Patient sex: M
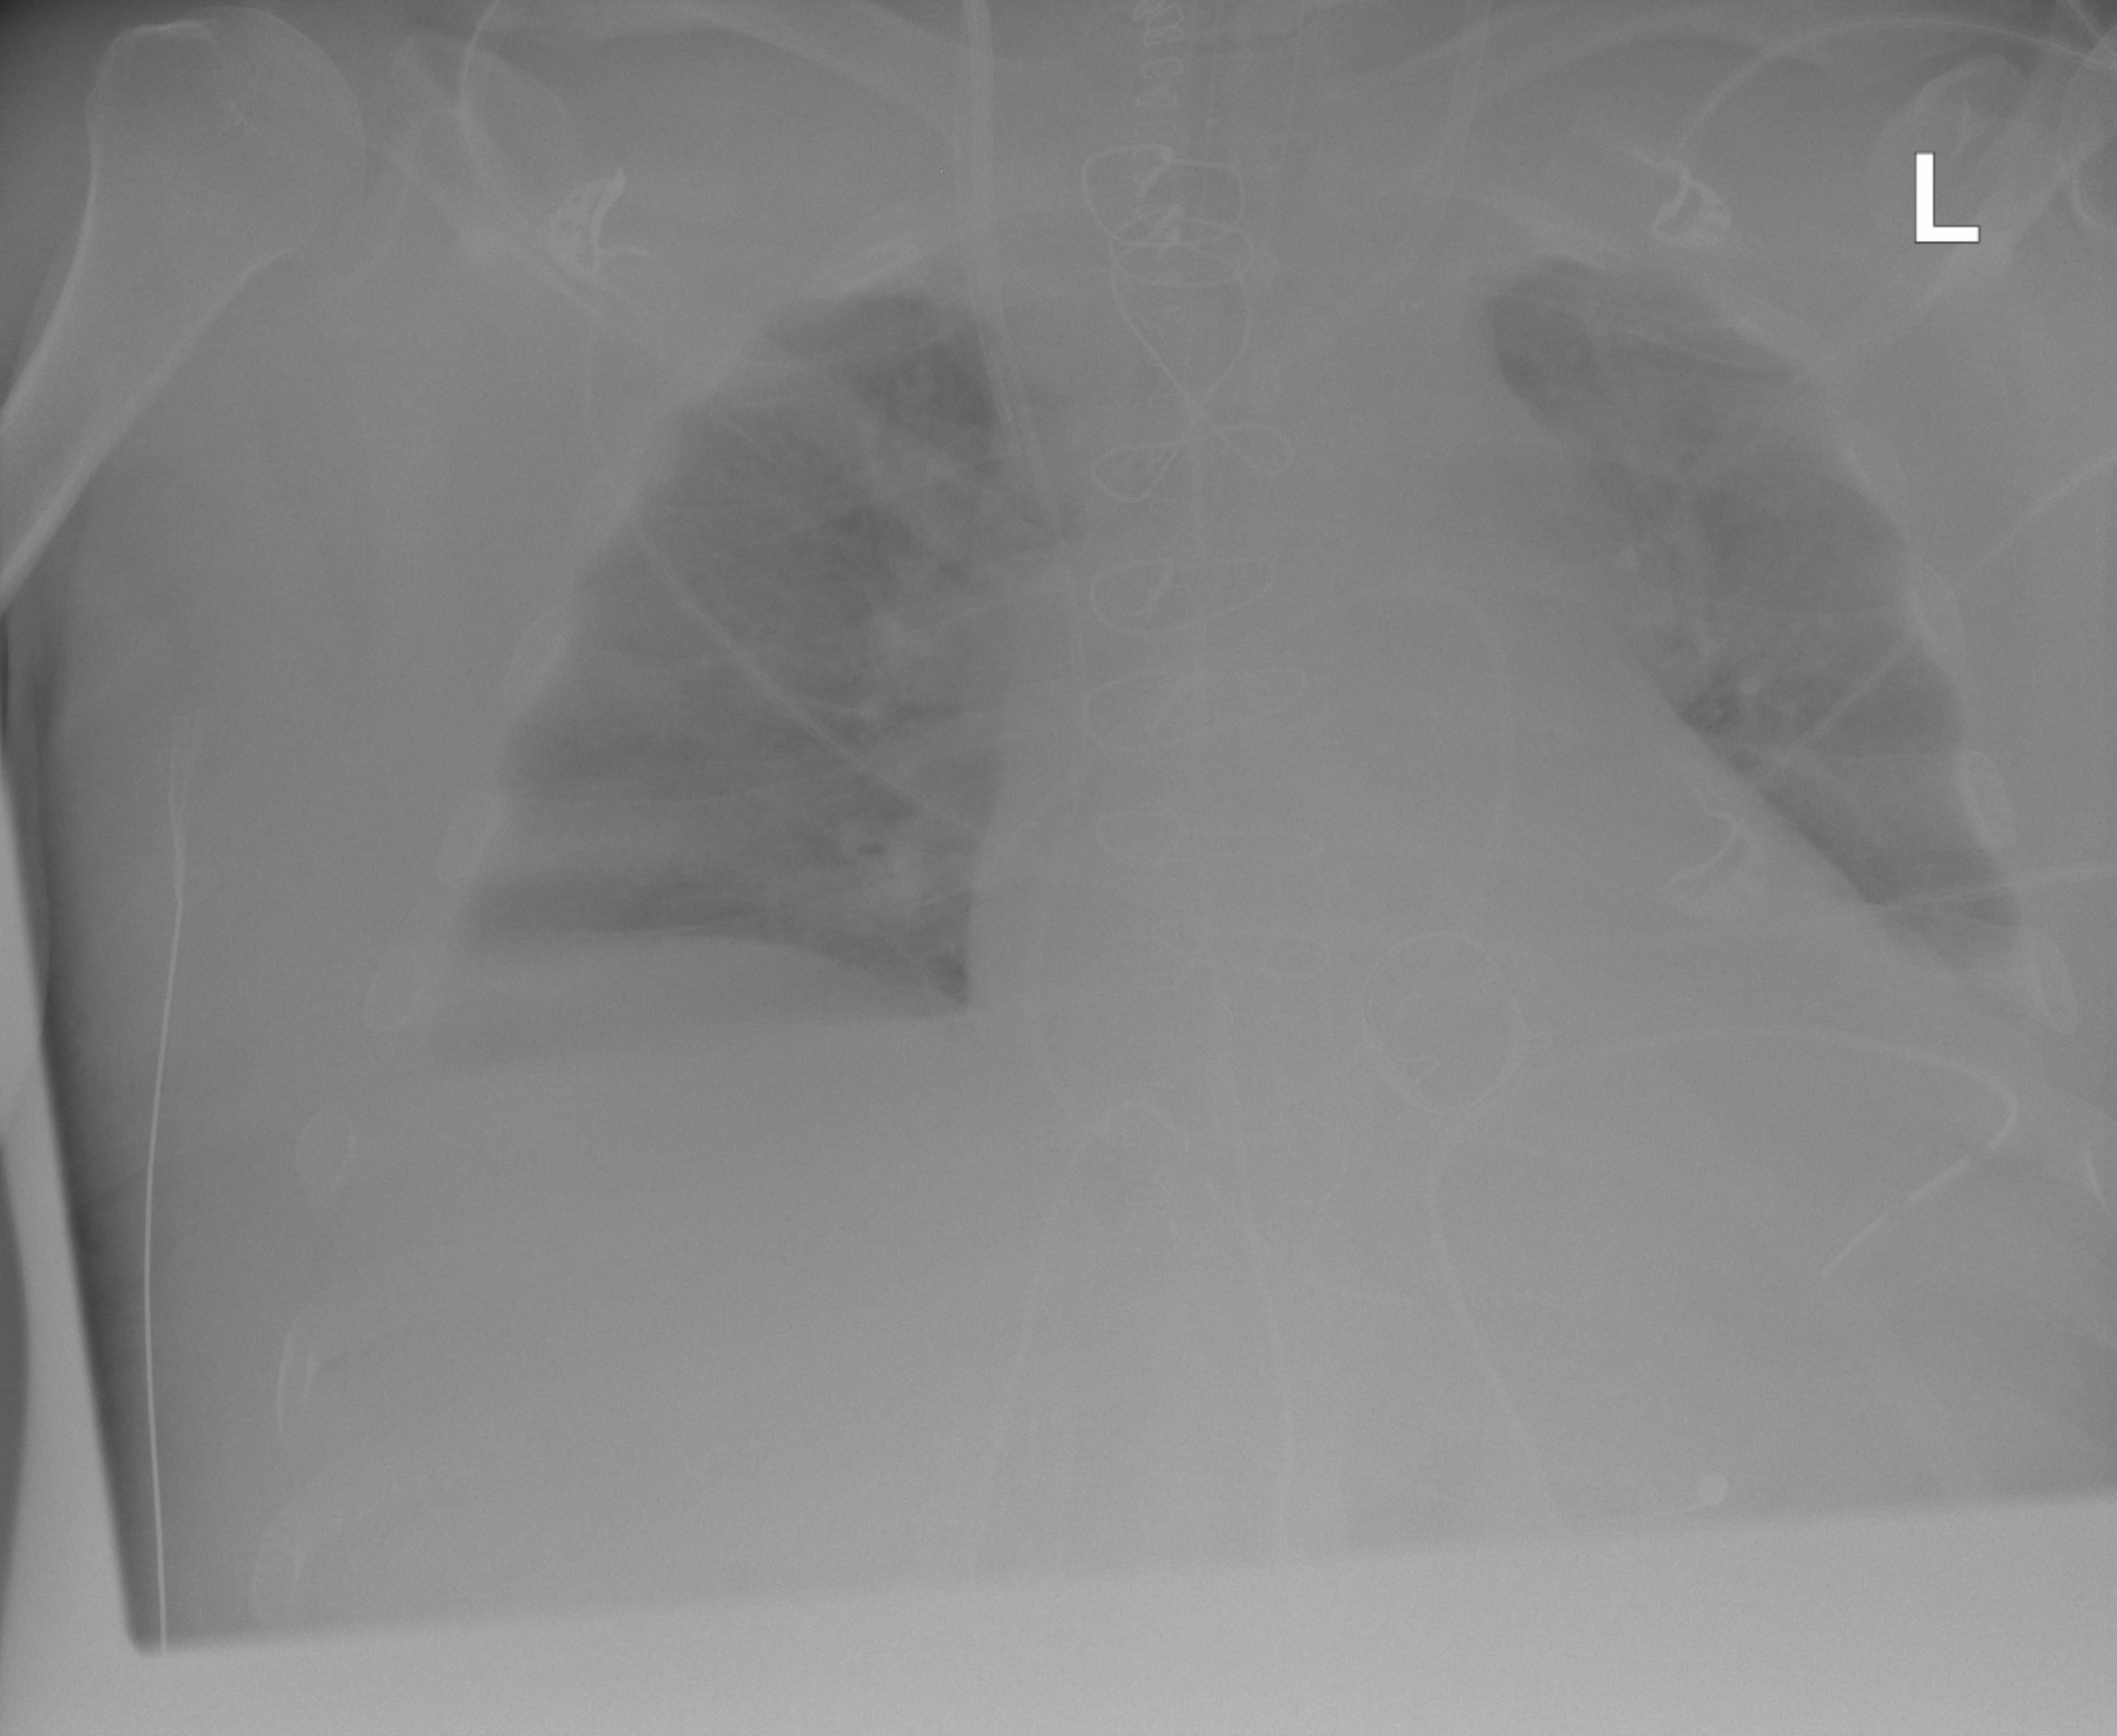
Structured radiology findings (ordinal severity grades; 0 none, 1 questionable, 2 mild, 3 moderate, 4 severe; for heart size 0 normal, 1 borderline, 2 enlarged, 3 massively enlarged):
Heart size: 2
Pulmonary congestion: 0
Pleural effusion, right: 0
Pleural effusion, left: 0
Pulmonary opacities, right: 2
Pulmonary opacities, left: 0
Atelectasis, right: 0
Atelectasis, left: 0